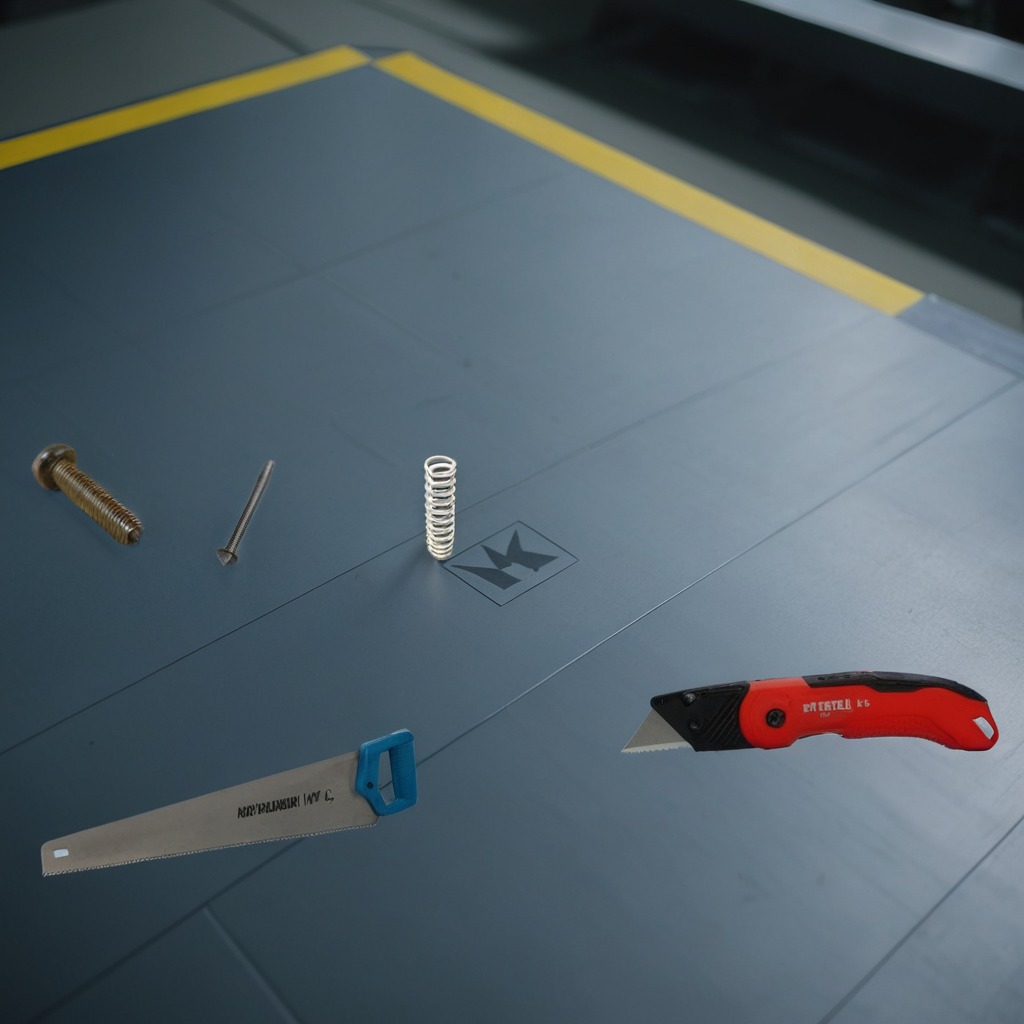
A utility knife, a metal machine screw, an iron nail, a coiled metal spring, and a handheld metal saw are lying on the toolbox surface in the airplane hangar workshop.